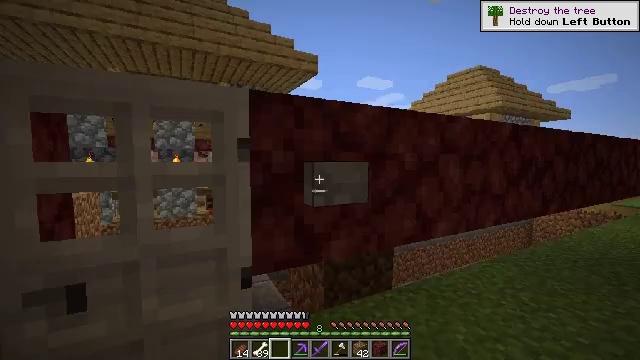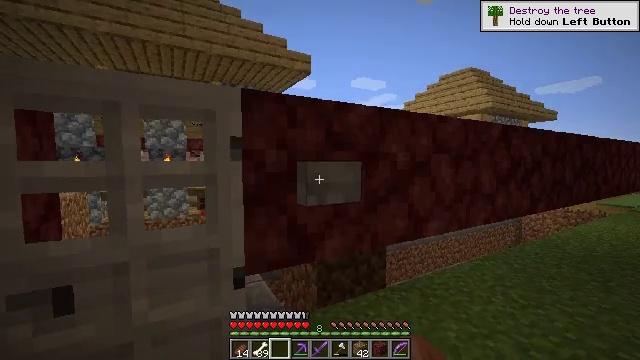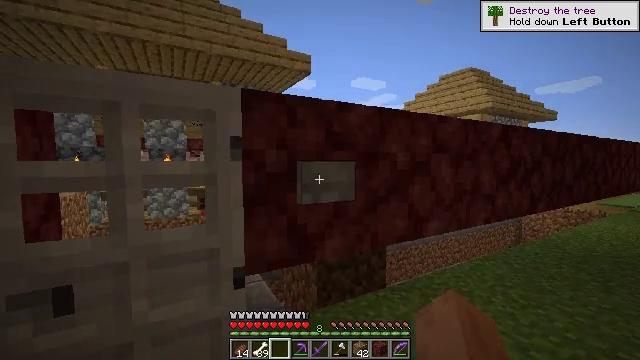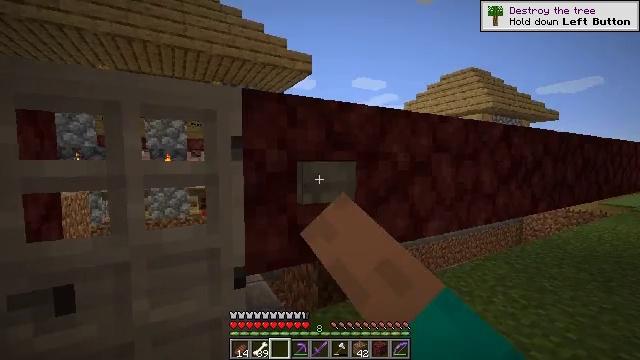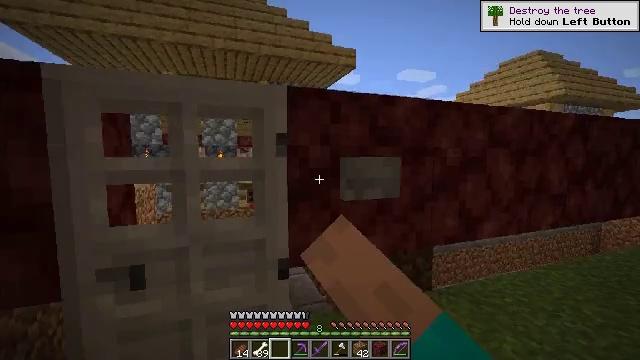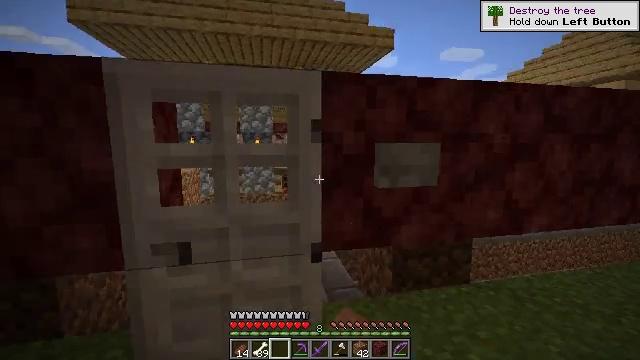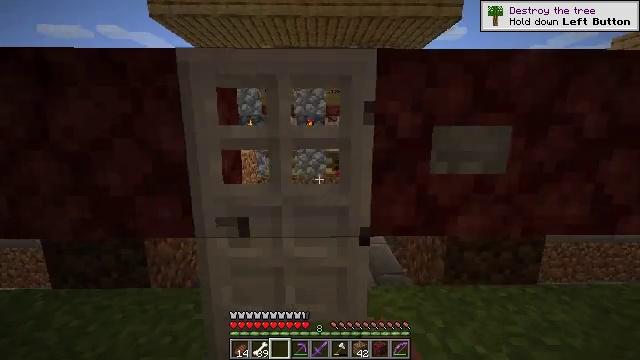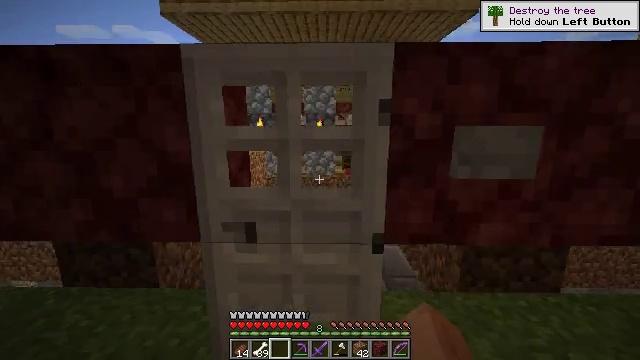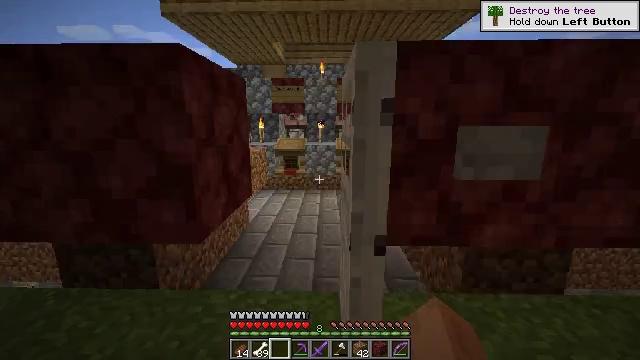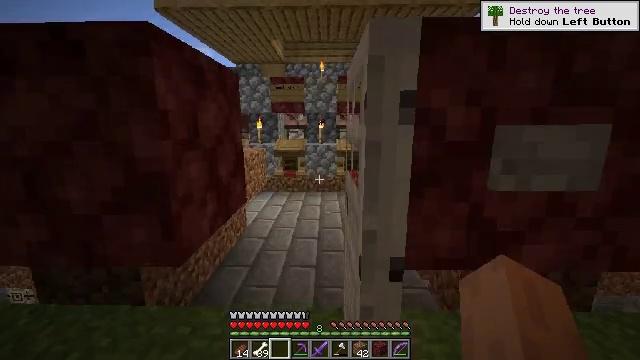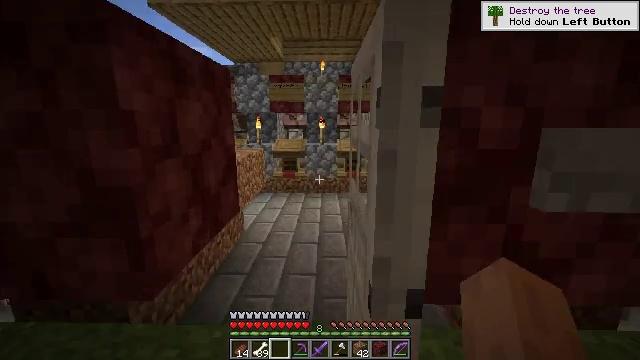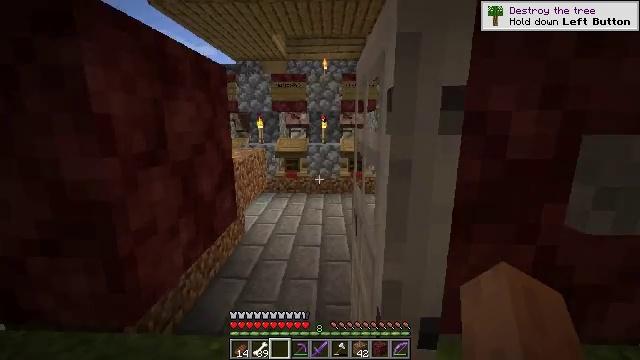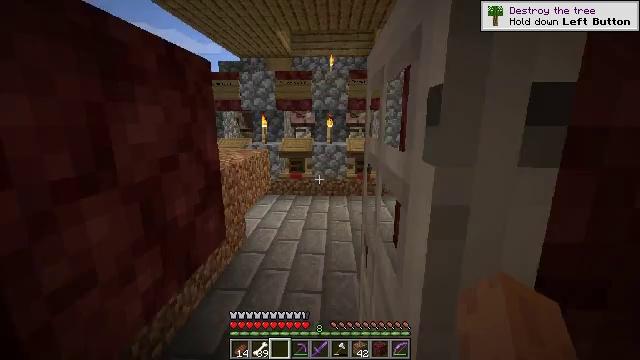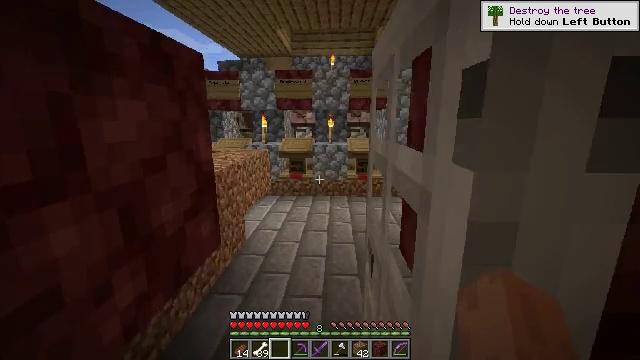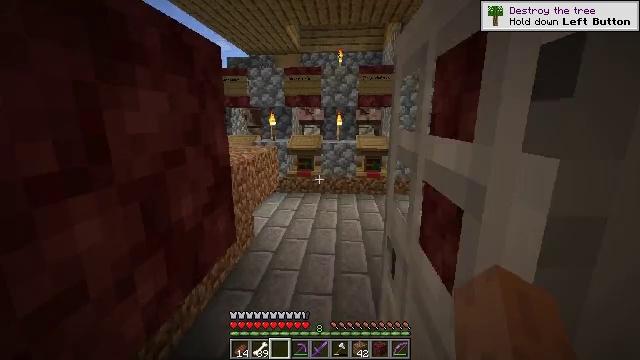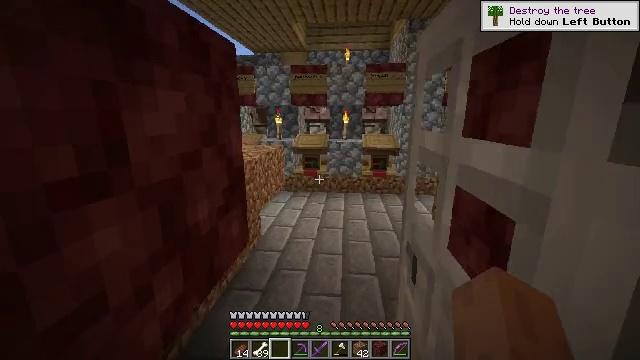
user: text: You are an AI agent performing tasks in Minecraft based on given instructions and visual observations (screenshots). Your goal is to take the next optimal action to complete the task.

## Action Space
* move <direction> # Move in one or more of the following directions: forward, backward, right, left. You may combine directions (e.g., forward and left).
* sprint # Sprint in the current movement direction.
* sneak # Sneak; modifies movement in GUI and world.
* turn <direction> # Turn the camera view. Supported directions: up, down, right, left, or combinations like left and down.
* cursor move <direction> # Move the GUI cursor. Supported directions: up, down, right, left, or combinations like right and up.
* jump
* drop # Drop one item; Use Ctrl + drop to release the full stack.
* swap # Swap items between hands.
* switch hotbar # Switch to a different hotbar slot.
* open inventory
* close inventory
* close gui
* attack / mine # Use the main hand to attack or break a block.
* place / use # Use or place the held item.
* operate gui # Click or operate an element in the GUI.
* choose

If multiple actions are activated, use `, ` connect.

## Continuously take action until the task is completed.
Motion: motion action
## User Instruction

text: Attack the oak wall sign to remove it.
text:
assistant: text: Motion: turn right
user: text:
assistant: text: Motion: use / place
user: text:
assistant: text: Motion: use / place
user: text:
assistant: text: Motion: turn left
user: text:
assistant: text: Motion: turn left and down
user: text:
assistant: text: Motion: turn left and down
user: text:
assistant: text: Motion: move forward, turn left
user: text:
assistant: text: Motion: move forward
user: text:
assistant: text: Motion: move forward
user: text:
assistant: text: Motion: move forward
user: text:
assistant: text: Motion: move forward
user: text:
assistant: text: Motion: move forward, turn left
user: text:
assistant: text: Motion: move forward
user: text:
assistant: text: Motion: move forward and move left, turn left
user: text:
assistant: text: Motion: move forward and move left
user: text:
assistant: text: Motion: move forward and move left
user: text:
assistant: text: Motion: move forward
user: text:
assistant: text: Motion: move forward
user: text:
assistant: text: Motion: move forward, turn right
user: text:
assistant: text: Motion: move forward, turn right
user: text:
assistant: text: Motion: move forward, turn right
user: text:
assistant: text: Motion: move forward, turn right and up
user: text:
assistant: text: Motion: move forward, turn up
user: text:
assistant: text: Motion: move forward, turn up
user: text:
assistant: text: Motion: move forward, turn up
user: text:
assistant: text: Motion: move forward, turn right and up
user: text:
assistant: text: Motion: move forward, turn up
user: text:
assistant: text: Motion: move forward, turn up
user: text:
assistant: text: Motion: move forward, turn up
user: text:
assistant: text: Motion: move forward, turn up